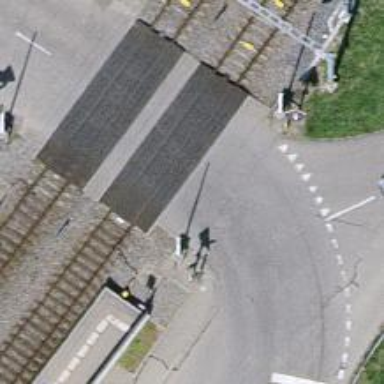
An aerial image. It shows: Railway level crossing.